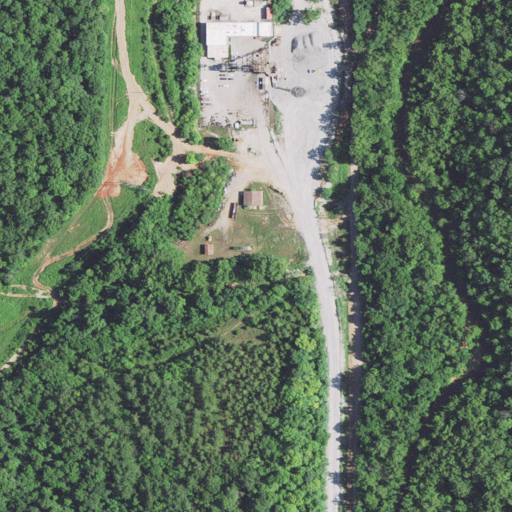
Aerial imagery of valley in Missouri named Mason Hollow containing deciduous forest, low intensity development, evergreen forest, pasture, barren land, high intensity development, open development, medium intensity development, shrub, and mixed forest